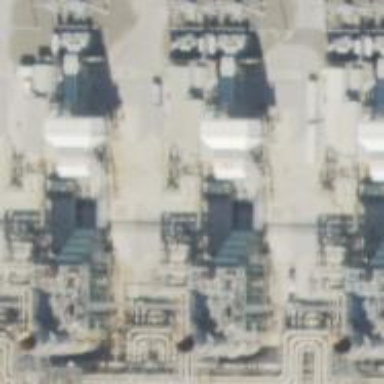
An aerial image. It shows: Gas turbine power generator.